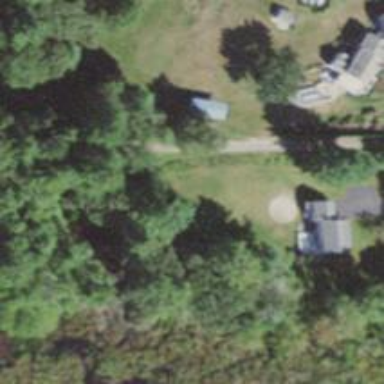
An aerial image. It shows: Residential driveway serving as service road.